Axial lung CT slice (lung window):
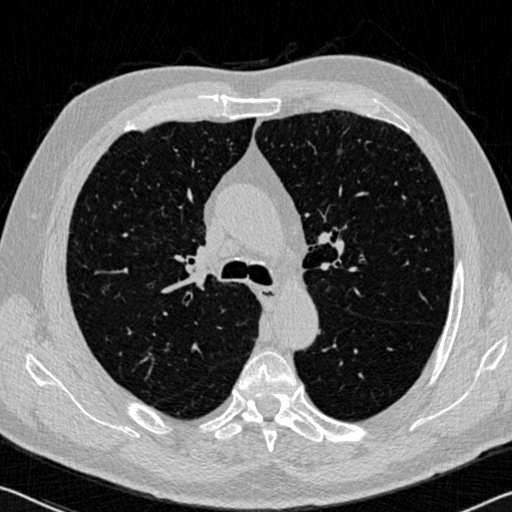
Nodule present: no